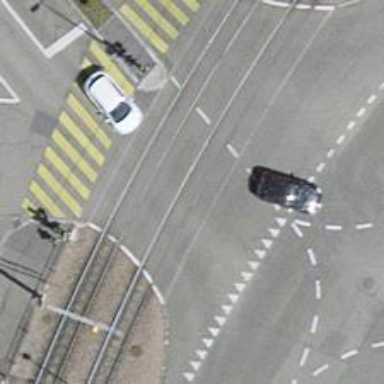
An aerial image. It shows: Railway level crossing.